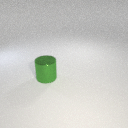
large green metal cylinder